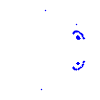
Particle: kaon